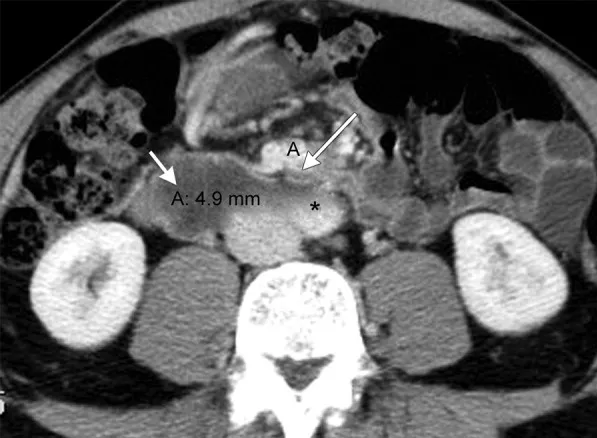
Axial CT scanning of the same patient shows markedly reduced AMD of about 5 mm between SMA (long arrow) and aorta (*) with distension of proximal duodenum (short arrow).
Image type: radiology (ct)